The plot is a time-scale (wavelet) decomposition of a bearing vibration signal. What is the most likely bearing condition (normal, inner_race, outer_race, ball)?
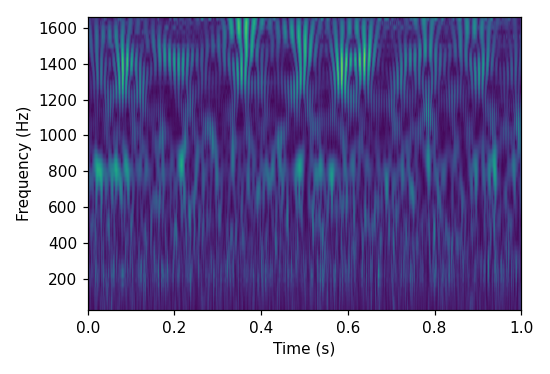
Answer: normal